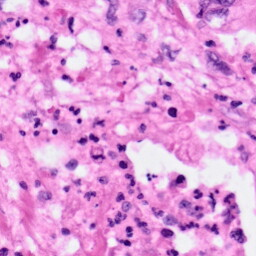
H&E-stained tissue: Pancreatic